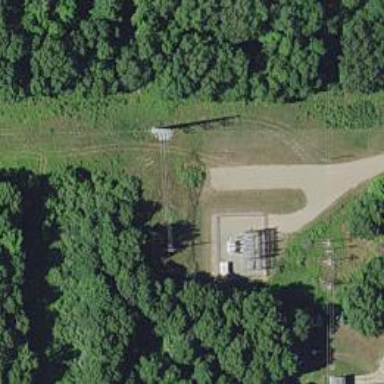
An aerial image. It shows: Power tower.